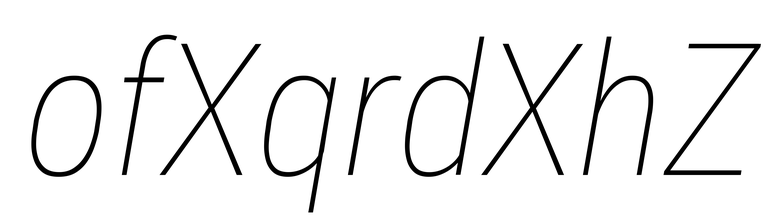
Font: Roboto-Italic_Condensed_Thin_Italic